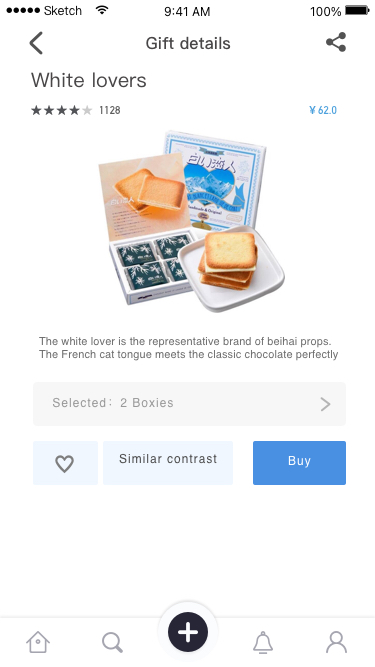
Text in this UI design:
Gift details
1、白色恋人/白巧克力饼干
香酥松脆的饼干夹上北海道鲜奶制成的黑白巧克力，虽不奢华但美味可口、白吃不厌。
据说，“白色恋人”这个名字的来历浪漫异常：“一位制饼师傅在冬天时分制作出了一款香甜可口的饼干，一日，这位制饼师傅看见一对手挽手的恋人一起跨过皑皑雪地，这温馨的场面感动了制饼师傅，从此这种美味的饼干就有了一个美丽的名字-白色恋人”。
￥62.0
￥88.0
查看详情
The white lover is the representative brand of beihai props. The French cat tongue meets the classic chocolate perfectly
￥62.0
1128
White lovers
Buy
Selected：2 Boxies
Similar contrast